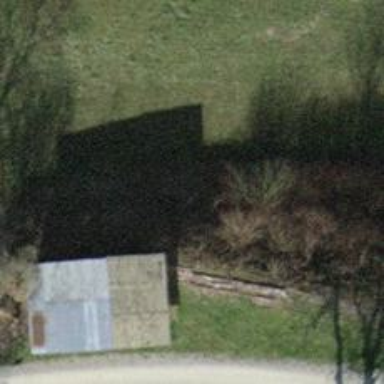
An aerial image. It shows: Hedge barrier.